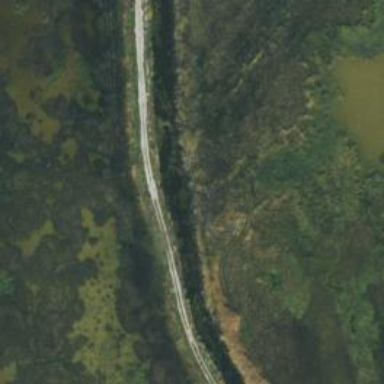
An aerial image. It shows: Track with embankment.